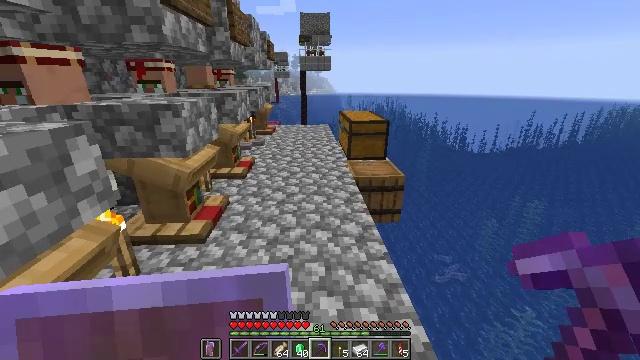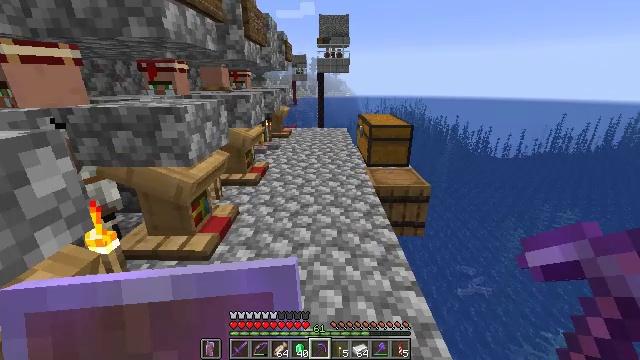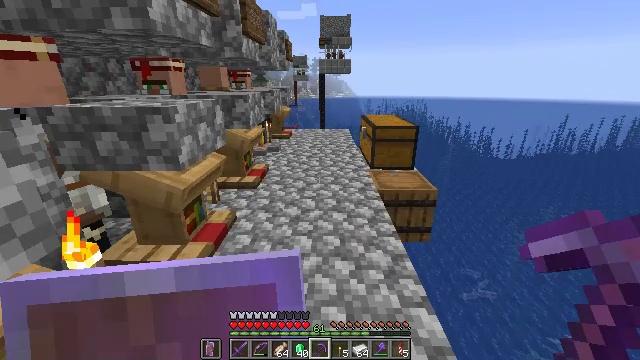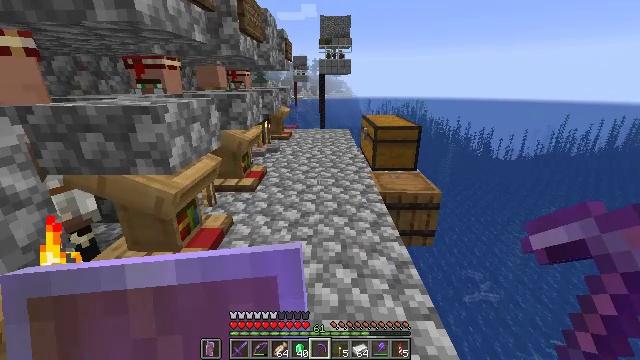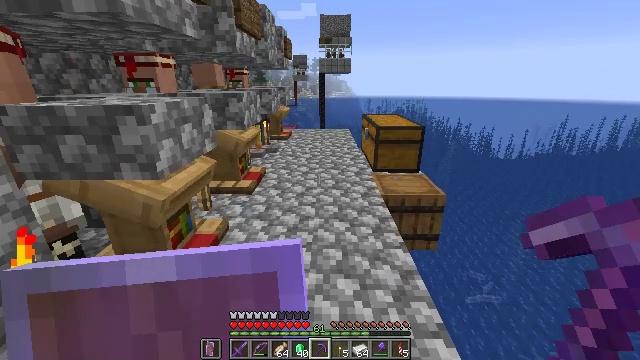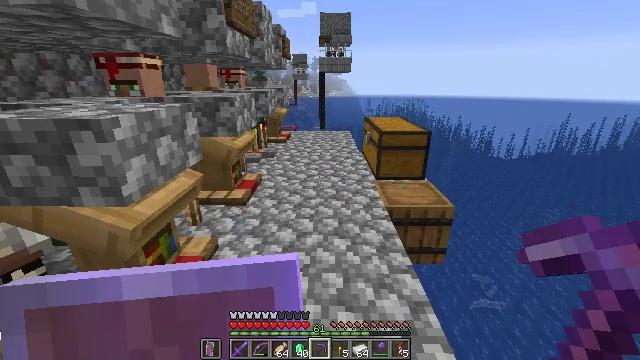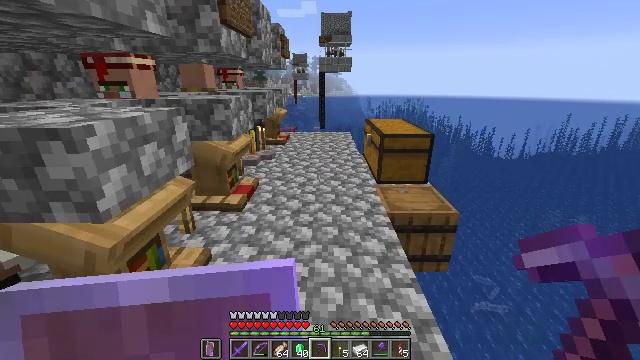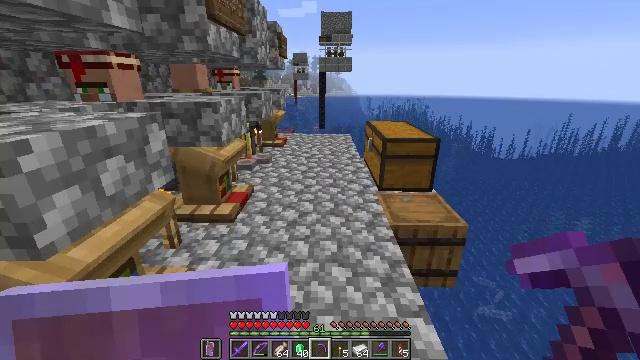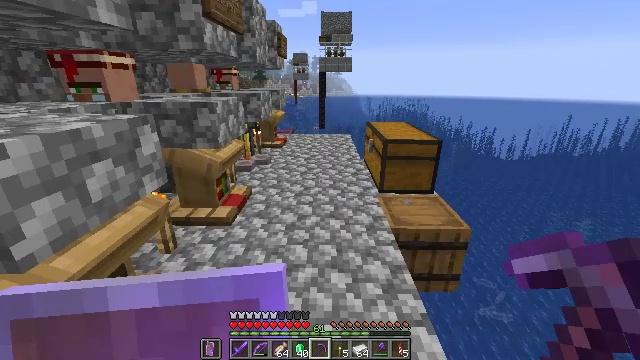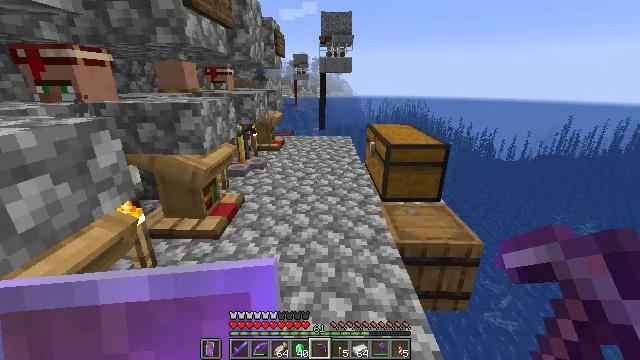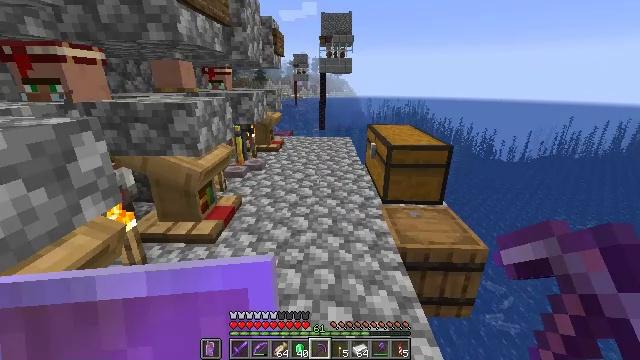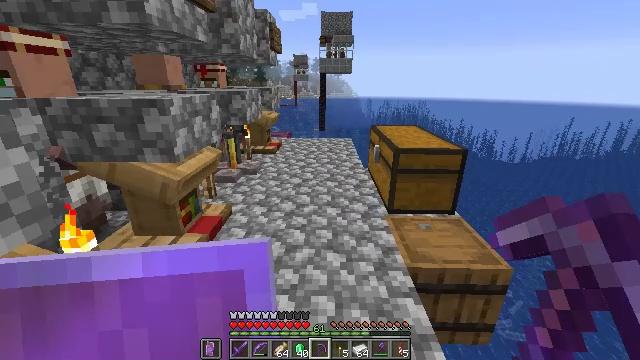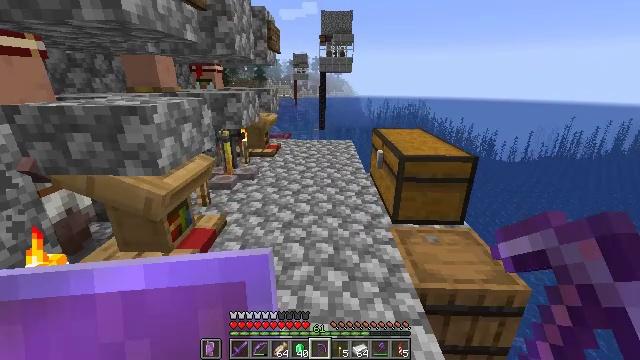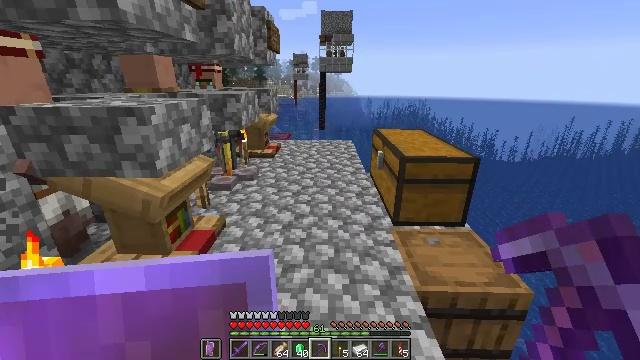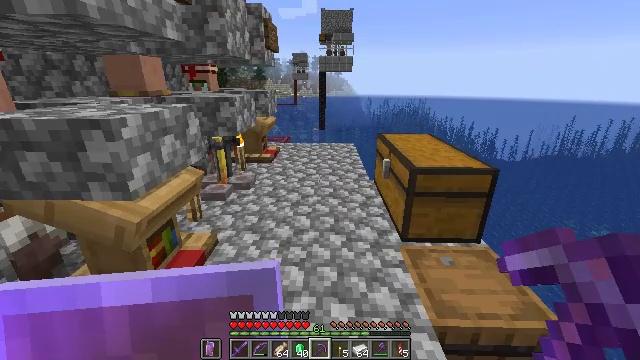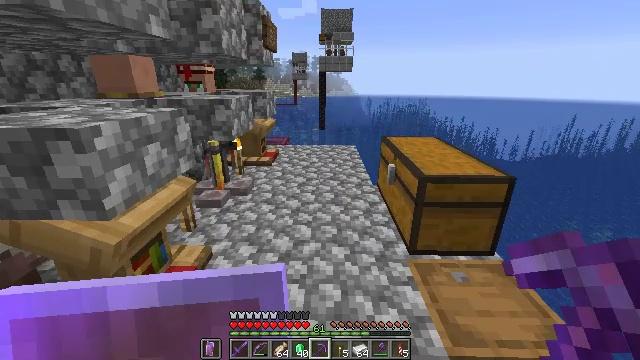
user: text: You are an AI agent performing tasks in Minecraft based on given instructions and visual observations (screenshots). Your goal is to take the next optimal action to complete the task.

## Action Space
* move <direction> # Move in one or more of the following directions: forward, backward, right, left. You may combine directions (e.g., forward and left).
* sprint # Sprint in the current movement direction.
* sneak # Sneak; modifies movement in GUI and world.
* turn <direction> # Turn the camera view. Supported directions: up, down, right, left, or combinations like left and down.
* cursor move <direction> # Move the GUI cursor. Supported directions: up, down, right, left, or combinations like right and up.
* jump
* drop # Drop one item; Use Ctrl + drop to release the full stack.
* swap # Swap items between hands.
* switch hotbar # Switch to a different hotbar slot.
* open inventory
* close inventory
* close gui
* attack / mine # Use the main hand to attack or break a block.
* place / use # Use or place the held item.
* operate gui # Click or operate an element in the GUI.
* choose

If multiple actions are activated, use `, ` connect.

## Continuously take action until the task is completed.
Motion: motion action
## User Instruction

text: Craft the chainmail helmet using the crafting table.
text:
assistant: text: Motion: move forward, turn left
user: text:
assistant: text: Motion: move forward
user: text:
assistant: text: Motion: move forward
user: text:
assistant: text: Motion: move forward
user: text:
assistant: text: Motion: move forward
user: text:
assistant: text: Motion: move forward
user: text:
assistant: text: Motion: move forward
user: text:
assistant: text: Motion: move forward
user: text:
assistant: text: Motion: move forward
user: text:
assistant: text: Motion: move forward
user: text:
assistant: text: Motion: move forward
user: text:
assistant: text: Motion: move forward
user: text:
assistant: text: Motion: move forward
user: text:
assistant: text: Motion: move forward
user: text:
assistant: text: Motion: move forward
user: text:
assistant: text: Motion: move forward
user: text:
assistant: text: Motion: move forward
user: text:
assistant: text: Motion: move forward
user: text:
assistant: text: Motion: move forward, turn left
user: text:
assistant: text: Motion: move forward, turn left and up
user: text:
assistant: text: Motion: turn left and up
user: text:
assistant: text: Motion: turn left
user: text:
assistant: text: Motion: turn left
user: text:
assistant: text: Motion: no_op
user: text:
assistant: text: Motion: move forward
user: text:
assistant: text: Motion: move forward
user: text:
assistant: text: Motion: move forward, turn left
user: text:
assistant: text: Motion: move forward, turn left and down
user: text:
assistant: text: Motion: move forward, turn left
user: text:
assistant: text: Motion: move forward